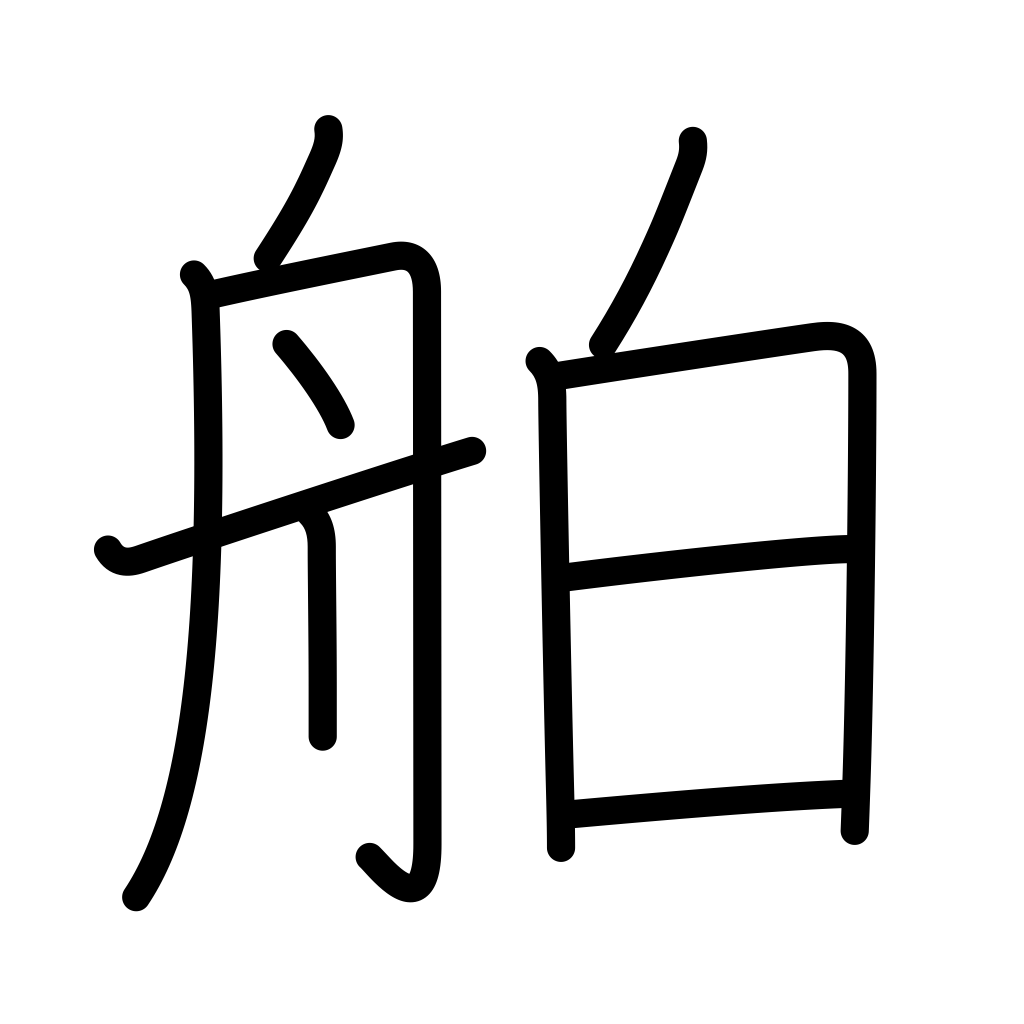
Meaning: liner, ship